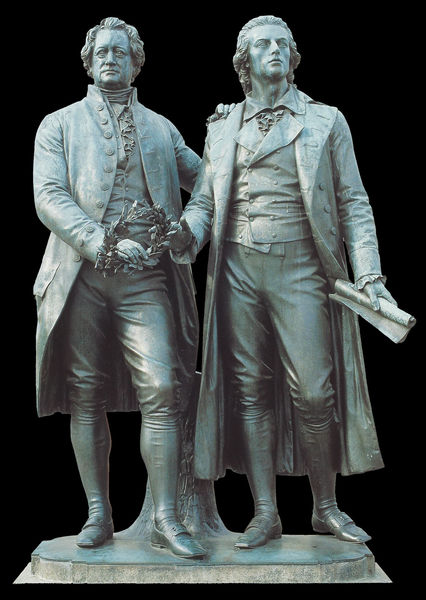
Titel: Goethe-Schiller-Denkmal als Doppelstandbild
Künstler: Ernst Rietschel
Standort: Weimar (EU - D - Thüringen)
Schlagwörter: gruppe, hand, grün, haar, mund, männer, nase, blick, hose, jacke, jung, augen, kleidung, kragen, sockel, stein, ferne, stamm, haare, mantel, knopf, lippen, locken, skulptur, schrift, papier, schuhe, hosen, dichter, bronze, plastik, knöpfe, weste, denkmal, weimar, schiller, mäntel, kranz, lorbeer, lorbeerkranz, rolle, statuen, wams, schriftrolle, goethe, sturm und drang, kniehose, werk, handreichung, poeten, loorbeerkranz, literaten, weimer, waimar